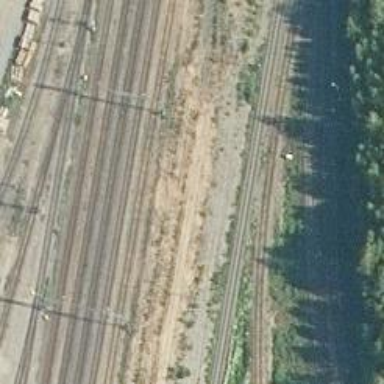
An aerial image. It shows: Abandoned railway yard.